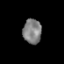
Tissue: prostate
Cell type: Myeloid cells
Senescence score: 0.1939
Nuclear area (px): 442
Mean DAPI intensity: 129.552